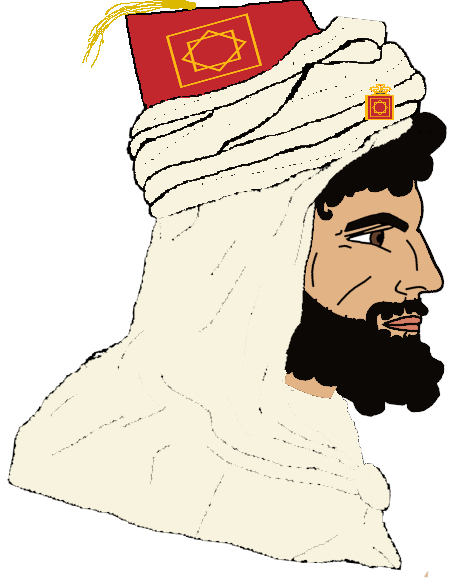
Label: 4_Yes_Chad